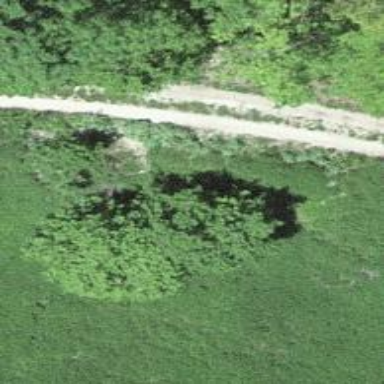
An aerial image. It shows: Agricultural area with deciduous broadleaved trees.